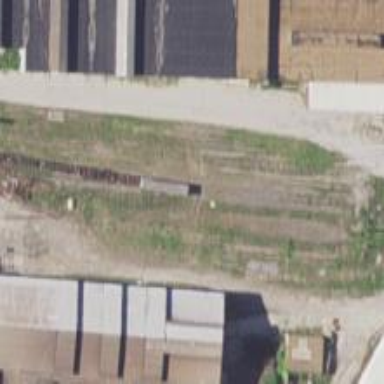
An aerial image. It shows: Abandoned railway.